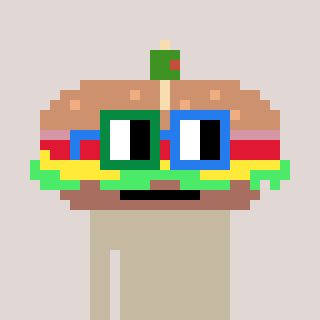
a pixel art character with square green and blue glasses, a sandwich-shaped head and a gold-colored body on a warm background